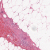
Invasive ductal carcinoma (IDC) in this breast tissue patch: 0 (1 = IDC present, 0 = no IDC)